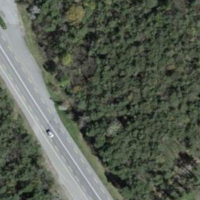
EUNIS habitat code: 41
Species observed at this site:
Jacobaea vulgaris
Vespa crabro